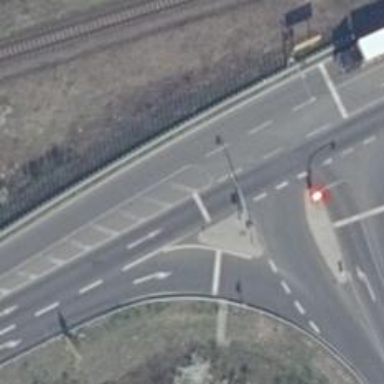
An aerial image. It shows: Asphalt motorway with primary highway classification.